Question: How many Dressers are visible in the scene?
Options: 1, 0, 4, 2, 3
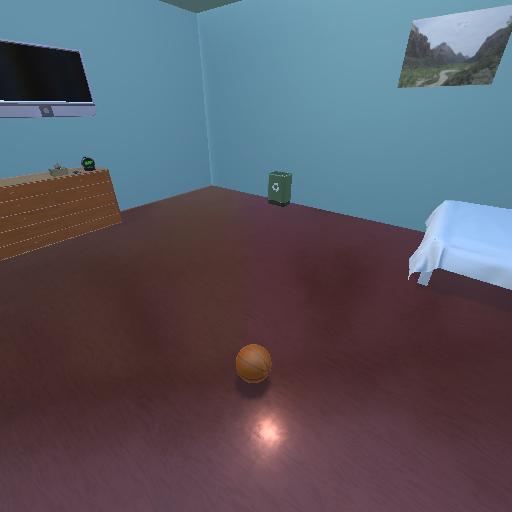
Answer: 1